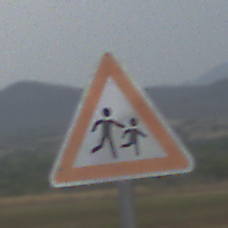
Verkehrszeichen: KinderLinks
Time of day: Midday
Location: Outdoor (Nature)
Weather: PartlyCloudy
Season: NotSpecified
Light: Natural